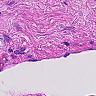
Metastatic tissue present: no